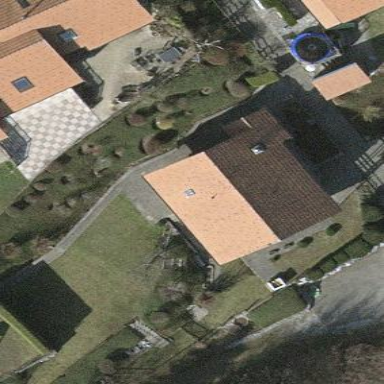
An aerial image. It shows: Building with roof made of roof tiles.